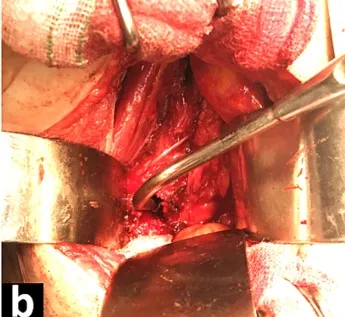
B. Yankauer suction placed into resection site of the tumor showing depth of resection.
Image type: medical_photograph (other_medical_photograph)